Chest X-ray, PA view. Patient: 35 years old, sex F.
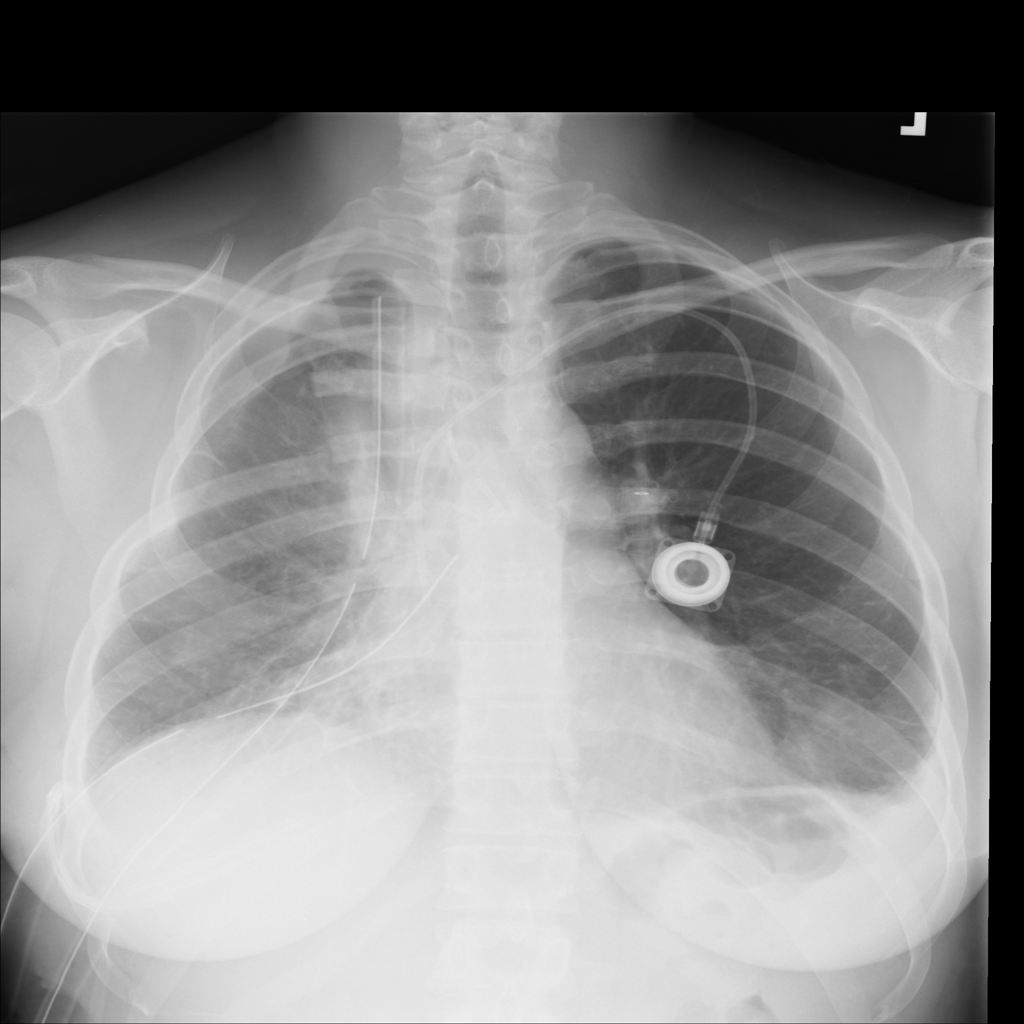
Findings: Atelectasis, Effusion